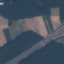
Label: Highway